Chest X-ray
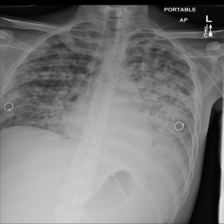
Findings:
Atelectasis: negative
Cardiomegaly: negative
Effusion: positive
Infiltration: positive
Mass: negative
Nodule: positive
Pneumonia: negative
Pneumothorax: negative
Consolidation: negative
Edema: negative
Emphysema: negative
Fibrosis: negative
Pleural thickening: negative
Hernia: negative